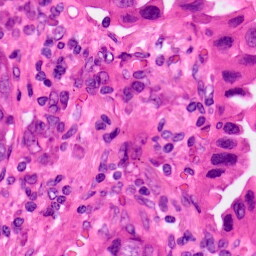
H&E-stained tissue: Lung